Question: I have a table which looks like this

For each assessment code I would like to create a query which returns the percentage of marks in certain mark ranges... For example
'''
FileYear AssessmentCode MarkRange MarkPercentage
2014 11cpssdd 0-10 5.88
2014 11cpssdd 11-20 0
2014 11cpssdd 21-30 0
2014 11cpssdd 31-40 0
2014 11cpssdd 41-50 0
2014 11cpssdd 51-60 0
2014 11cpssdd 61-70 0
2014 11cpssdd 71-80 29.4
2014 11cpssdd 81-90 52.9
2014 11cpssdd 91-100 11.7
'''
Not sure how to do this at all and was wondering if anyone was able to help? Thanks in advance for any help.
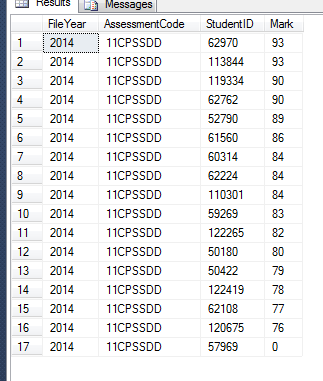
Answer: You can do this calculating the 'SUM' of each range and then the percentage of this 'SUM' from the whole 'SUM'. This is full working example:
'''
SET NOCOUNT ON
GO
DECLARE @DataSource TABLE
(
[FileYear] CHAR(4)
,[AssessmentCode] CHAR(8)
,[StudentID] INT
,[Mark] TINYINT
)
INSERT INTO @DataSource ([FileYear], [AssessmentCode], [StudentID], [Mark])
VALUES ('2014', '11cpssdd', '34323', '75')
,('2014', '11cpssdd', '74666', '38')
,('2014', '11cpssdd', '87664', '34')
,('2014', '11cpssdd', '87576', '66')
,('2014', '11cpssdd', '23455', '87')
,('2014', '11cpssdd', '87654', '75')
,('2014', '11cpssdd', '98776', '75')
,('2014', '11cpssdd', '34543', '55')
,('2014', '11ecoeco', '87687', '89')
,('2014', '11ecoeco', '56466', '77')
,('2014', '11ecoeco', '34544', '45')
,('2014', '11ecoeco', '95554', '23')
,('2014', '11ecoeco', '22322', '56')
,('2014', '11ecoeco', '76557', '66')
SELECT [FileYear]
,[AssessmentCode]
,[MarkPercentage]
,[MarkRange] * 100 /[ALL] AS [MarkRange]
FROM
(
SELECT [FileYear]
,[AssessmentCode]
,SUM(IIF([Mark] BETWEEN 0 AND 10, [Mark], 0))
,SUM(IIF([Mark] BETWEEN 11 AND 20, [Mark], 0))
,SUM(IIF([Mark] BETWEEN 21 AND 30, [Mark], 0))
,SUM(IIF([Mark] BETWEEN 31 AND 40, [Mark], 0))
,SUM(IIF([Mark] BETWEEN 41 AND 50, [Mark], 0))
,SUM(IIF([Mark] BETWEEN 51 AND 60, [Mark], 0))
,SUM(IIF([Mark] BETWEEN 61 AND 70, [Mark], 0))
,SUM(IIF([Mark] BETWEEN 71 AND 80, [Mark], 0))
,SUM(IIF([Mark] BETWEEN 81 AND 90, [Mark], 0))
,SUM(IIF([Mark] BETWEEN 91 AND 100, [Mark], 0))
,SUM([Mark])
FROM @DataSource
GROUP BY [FileYear]
,[AssessmentCode]
) DataSource ([FileYear], [AssessmentCode], [0-10], [11-20], [21-30], [31-40], [41-50], [51-60], [61-70], [71-80], [81-90], [91-100], [ALL])
UNPIVOT
(
[MarkRange] FOR [MarkPercentage] IN ([0-10], [11-20], [21-30], [31-40], [41-50], [51-60], [61-70], [71-80], [81-90], [91-100])
)PVT
ORDER BY [FileYear]
,[AssessmentCode]
,[MarkPercentage]
SET NOCOUNT OFF
GO
'''

---
Check this solution. Pay attention that we are filtering for specific 'AssesmentCode'. Also, if you need the result in 'decimal' format, just cast the '[MarkRange]' before division.
'''
SET NOCOUNT ON
GO
DECLARE @DataSource TABLE
(
[FileYear] CHAR(4)
,[AssessmentCode] CHAR(8)
,[StudentID] INT
,[Mark] TINYINT
)
INSERT INTO @DataSource ([FileYear], [AssessmentCode], [StudentID], [Mark])
VALUES ('2014', '11CPSSDD', '34323', '93')
,('2014', '11CPSSDD', '74666', '93')
,('2014', '11CPSSDD', '87664', '90')
,('2014', '11CPSSDD', '87576', '90')
,('2014', '11CPSSDD', '23455', '89')
,('2014', '11CPSSDD', '87654', '86')
,('2014', '11CPSSDD', '98776', '84')
,('2014', '11CPSSDD', '34543', '84')
,('2014', '11CPSSDD', '87687', '84')
,('2014', '11CPSSDD', '56466', '83')
,('2014', '11CPSSDD', '34544', '82')
,('2014', '11CPSSDD', '95554', '80')
,('2014', '11CPSSDD', '22322', '79')
,('2014', '11CPSSDD', '76557', '78')
,('2014', '11CPSSDD', '76557', '77')
,('2014', '11CPSSDD', '76557', '76')
,('2014', '11CPSSDD', '76557', '70')
SELECT [FileYear]
,[AssessmentCode]
,[MarkPercentage]
,[MarkRange] * 100 /[ALL] AS [MarkRange]
FROM
(
SELECT [FileYear]
,[AssessmentCode]
,SUM(IIF([Mark] BETWEEN 0 AND 10, 1, 0))
,SUM(IIF([Mark] BETWEEN 11 AND 20, 1, 0))
,SUM(IIF([Mark] BETWEEN 21 AND 30, 1, 0))
,SUM(IIF([Mark] BETWEEN 31 AND 40, 1, 0))
,SUM(IIF([Mark] BETWEEN 41 AND 50, 1, 0))
,SUM(IIF([Mark] BETWEEN 51 AND 60, 1, 0))
,SUM(IIF([Mark] BETWEEN 61 AND 70, 1, 0))
,SUM(IIF([Mark] BETWEEN 71 AND 80, 1, 0))
,SUM(IIF([Mark] BETWEEN 81 AND 90, 1, 0))
,SUM(IIF([Mark] BETWEEN 91 AND 100, 1, 0))
,COUNT([Mark])
FROM @DataSource
WHERE [AssessmentCode] = '11CPSSDD'
GROUP BY [FileYear]
,[AssessmentCode]
) DataSource ([FileYear], [AssessmentCode], [0-10], [11-20], [21-30], [31-40], [41-50], [51-60], [61-70], [71-80], [81-90], [91-100], [ALL])
UNPIVOT
(
[MarkRange] FOR [MarkPercentage] IN ([0-10], [11-20], [21-30], [31-40], [41-50], [51-60], [61-70], [71-80], [81-90], [91-100])
)PVT
ORDER BY [FileYear]
,[AssessmentCode]
,[MarkPercentage]
SET NOCOUNT OFF
GO
'''